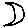
Label: moon